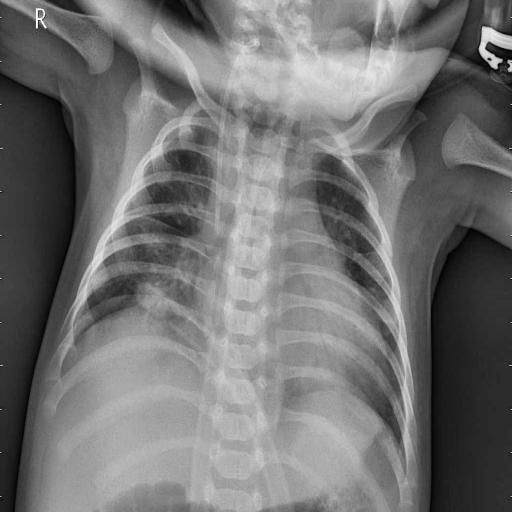
Finding: PNEUMONIA